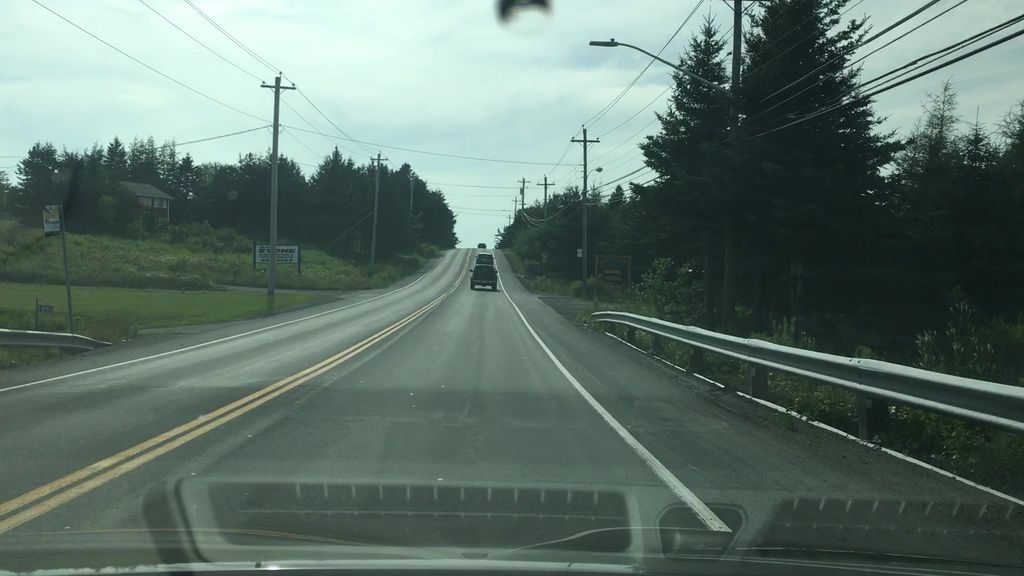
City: halifax